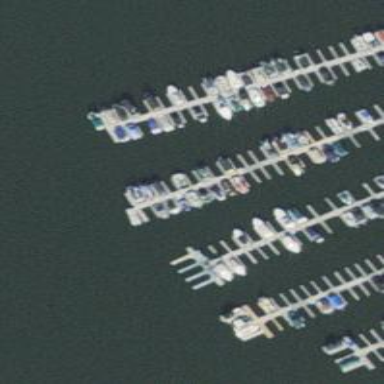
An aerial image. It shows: Man-made pier.